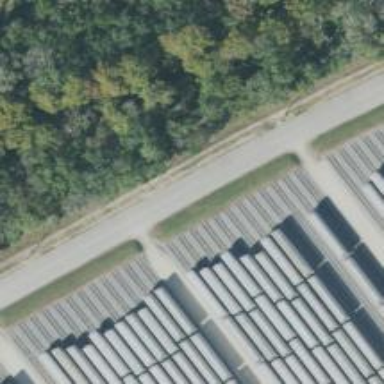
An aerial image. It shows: Railway yard in service.